Question: I encountered a problem when I was trying to 'Marshal.Copy()'
Here is the screen shot of the code where exception happens:

Here is the function:
'''
private static void ImageUpdate(IntPtr returnArray, ref int channels)
{
if (_prevTickCount == 0)
{
_sumTickCount = 0;
}
else
{
_sumTickCount = _sumTickCount * .75 + (Environment.TickCount - _prevTickCount) * .25;
}
//only copy to the buffer when pixel data is not being read
if (_pixelDataReady == false)
{
int width = 0;
int height = 0;
if (false == GetImageDimensions(ref width, ref height))
{
return;
}
_dataLength = width * height;
_colorChannels = channels;
if ((_pixelData == null) || (_pixelData.Length != (_dataLength * _colorChannels)))
{
_pixelData = new short[_dataLength * _colorChannels];
//_pixelDataHistogram = new int[_colorChannels][];
_pixelDataHistogram = new int[MAX_CHANNELS][];
if (_colorChannels == 1)
{
_pixelDataByte = new byte[_dataLength];
}
else
{
_pixelDataByte = new byte[_dataLength * 3];
}
//for (int i = 0; i < _colorChannels; i++)
for (int i = 0; i < MAX_CHANNELS; i++)
{
_pixelDataHistogram[i] = new int[PIXEL_DATA_HISTOGRAM_SIZE];
}
}
//2^n == FULL_RANGE_NORMALIZATION_FACTOR
const int SHIFT_VALUE = 6;
switch (_colorChannels)
{
case 1:
{
Marshal.Copy(returnArray, _pixelData, 0, _dataLength * _colorChannels);
//factor is derived by taking CAMERA_MAX_INTENSITY_VALUE/256
//const double FULL_RANGE_NORMALIZATION_FACTOR = 64.0;
//clear the histogram
for (int i = 0; i < PIXEL_DATA_HISTOGRAM_SIZE; i++)
{
_pixelDataHistogram[0][i] = 0;
}
for (int i = 0; i < _dataLength * _colorChannels; i++)
{
double valHist;
if (_pixelData[i] < 0)
{
valHist = (_pixelData[i] + 32768) >> SHIFT_VALUE;
}
else
{
valHist = (_pixelData[i]) >> SHIFT_VALUE;
}
_pixelDataHistogram[0][(byte)valHist]++;
}
}
break;
default:
{
Marshal.Copy(returnArray, _pixelData, 0, _dataLength * _colorChannels);
}
break;
}
_dataWidth = width;
_dataHeight = height;
_pixelDataReady = true;
ThorLog.Instance.TraceEvent(TraceEventType.Verbose, 1, "ImageUpdate pixeldata updated");
}
else
{
ThorLog.Instance.TraceEvent(TraceEventType.Verbose, 1, "ImageUpdate pixeldata not ready");
}
_prevTickCount = Environment.TickCount;
}
'''
The whole idea is to copy image buffer from native code. This exception occurs only when image size is large 4K X 4K, but I dont have a problem processing a size below that.
I have no idea how I should correct this. Anyone care to educate? Thanks!
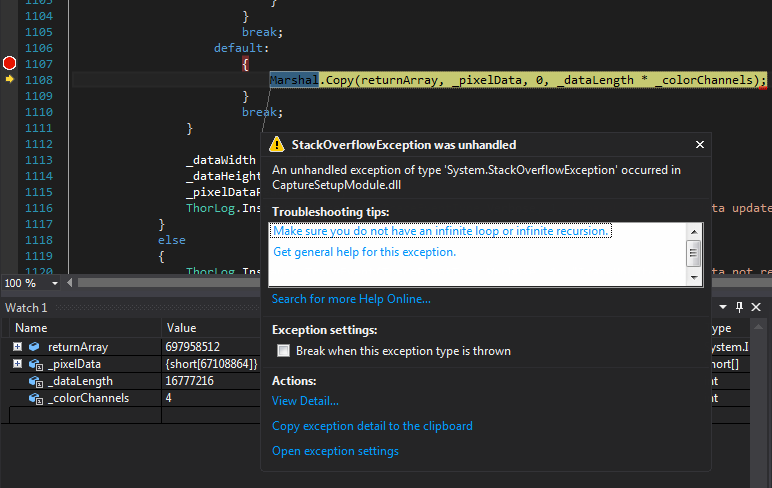
Answer: I traced it down, eventually, if was the 'returnArray' which is not 'newed' large enough to cause this problem.